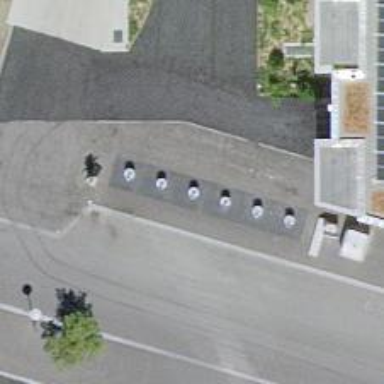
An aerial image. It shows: Recycling container in the area designated for recycling.